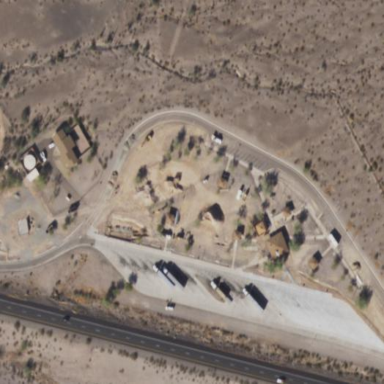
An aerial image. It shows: Rest area along the road.